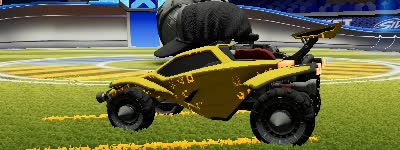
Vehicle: octane